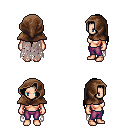
a pixel art fantasy rpg character, female body template, human, light skin, gray tattered cape, magenta pants, brown ponytail hairstyle, cloth hood, four views (front, back, left, right), 2x2 character sprite sheet, small pixel art, hard edges, no anti-aliasing